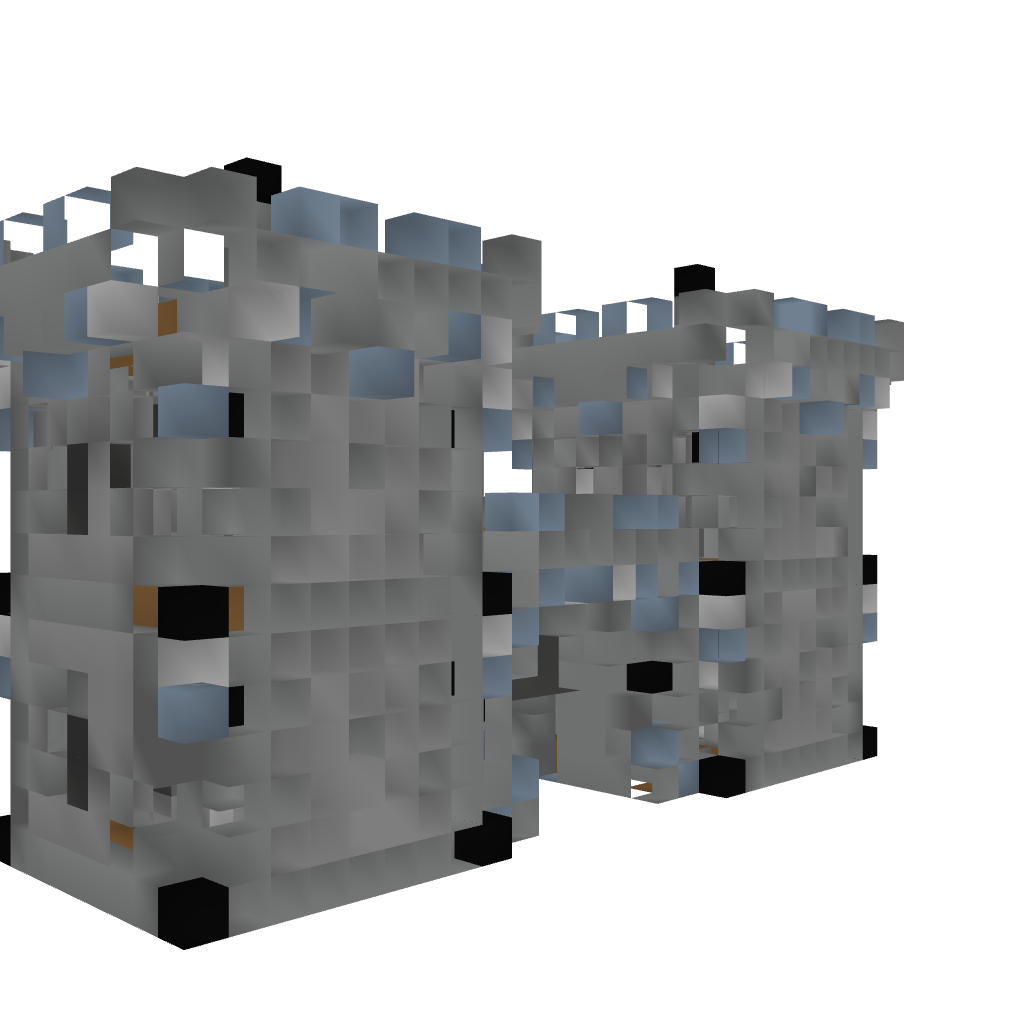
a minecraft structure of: Gatehouse 1